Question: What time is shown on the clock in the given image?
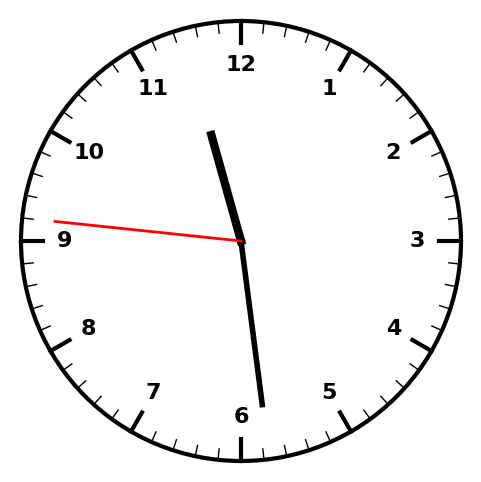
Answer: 11:28:46